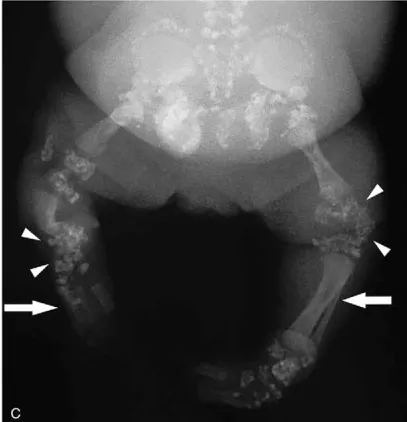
Asymmetric lower limbs (arrows), punctate changes in the metaphysic (arrowheads).
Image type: radiology (x_ray)